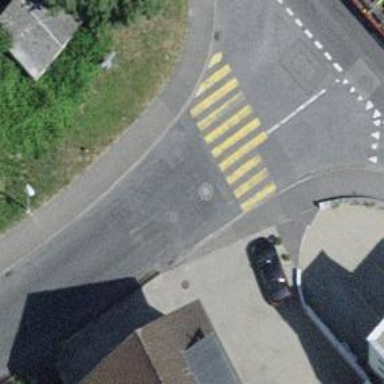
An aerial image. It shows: Uncontrolled zebra crossing with zebra markings.